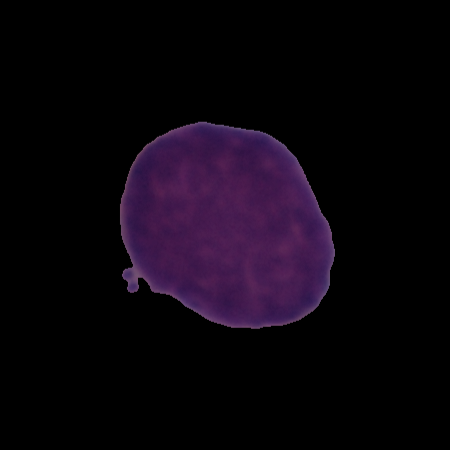
Label: healthy